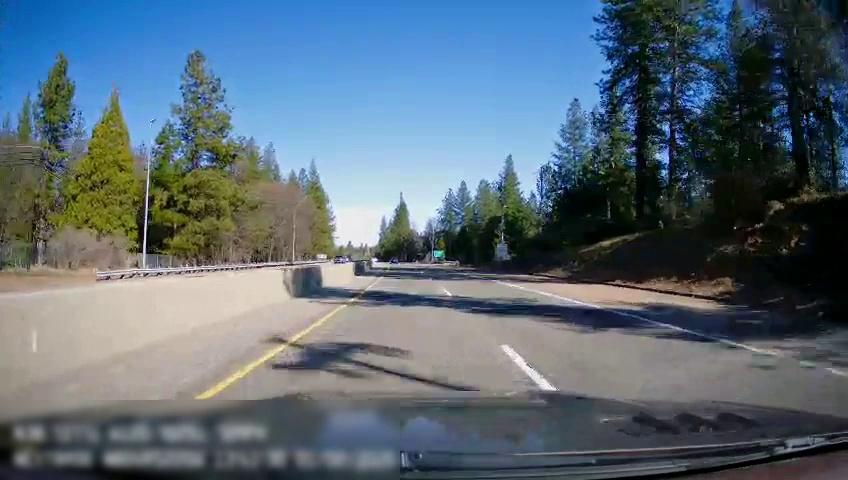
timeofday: Day
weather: Sunny
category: Drivable Space
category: Drivable Space
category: Vehicles | Truck
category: Vehicles | Car
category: Lanes | Current Lane
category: Lanes | Alternate Lane
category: Lanes | Current Lane
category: Traffic | Signs